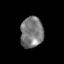
Tissue: skin
Cell type: Epithelial cells
Senescence score: 0.2642
Nuclear area (px): 698
Mean DAPI intensity: 120.5